Chest X-ray:
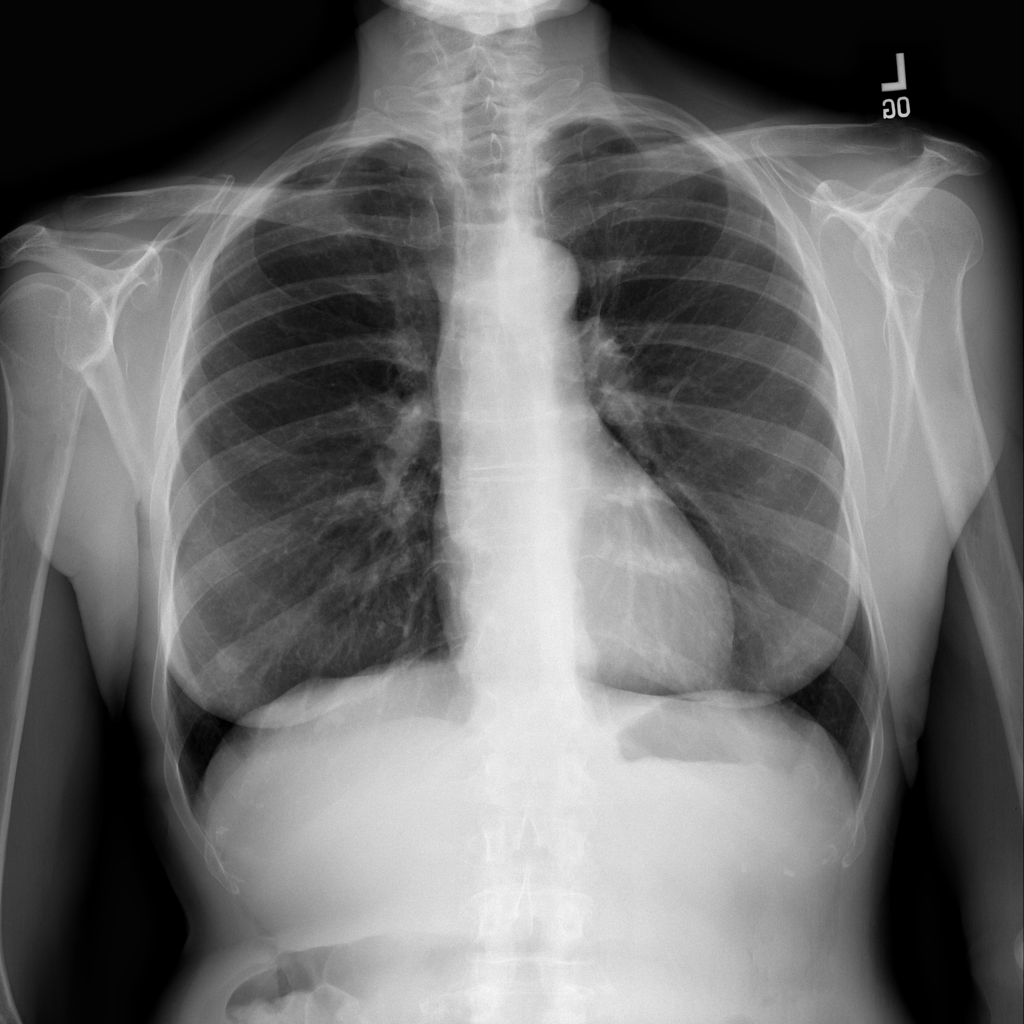
No abnormal finding: yes